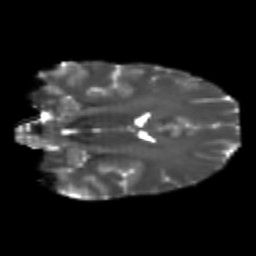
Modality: T2w
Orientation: coronal
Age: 23
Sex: female
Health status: healthy
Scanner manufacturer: philips
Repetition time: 7.477 s
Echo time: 0.08753 s